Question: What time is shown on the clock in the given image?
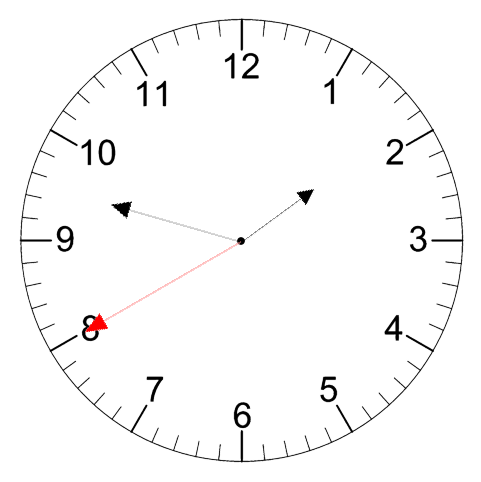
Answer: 01:47:40